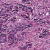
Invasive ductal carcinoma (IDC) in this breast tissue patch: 1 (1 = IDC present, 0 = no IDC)